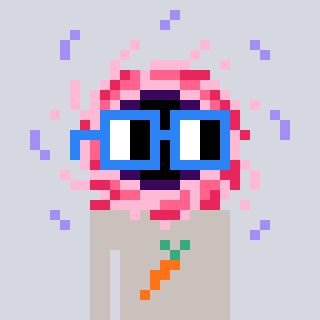
a pixel art character with square blue glasses, a blackhole-shaped head and a foggrey-colored body on a cool background